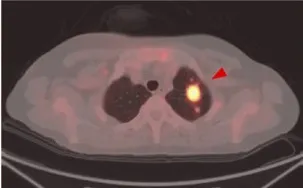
CT and PET-CT images of the patient. (D-G) PET-CT image showed an increased uptake of fluorodeoxyglucose (FDG) in right chest wall soft tissue, right axillary lymph nodes, and multiple parts of both lungs (shown by the red arrow).
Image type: radiology (pet)